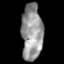
Tissue: skin
Cell type: Epithelial cells
Senescence score: 0.2154
Nuclear area (px): 1168
Mean DAPI intensity: 150.124